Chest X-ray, PA view. Patient: 49 years old, sex M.
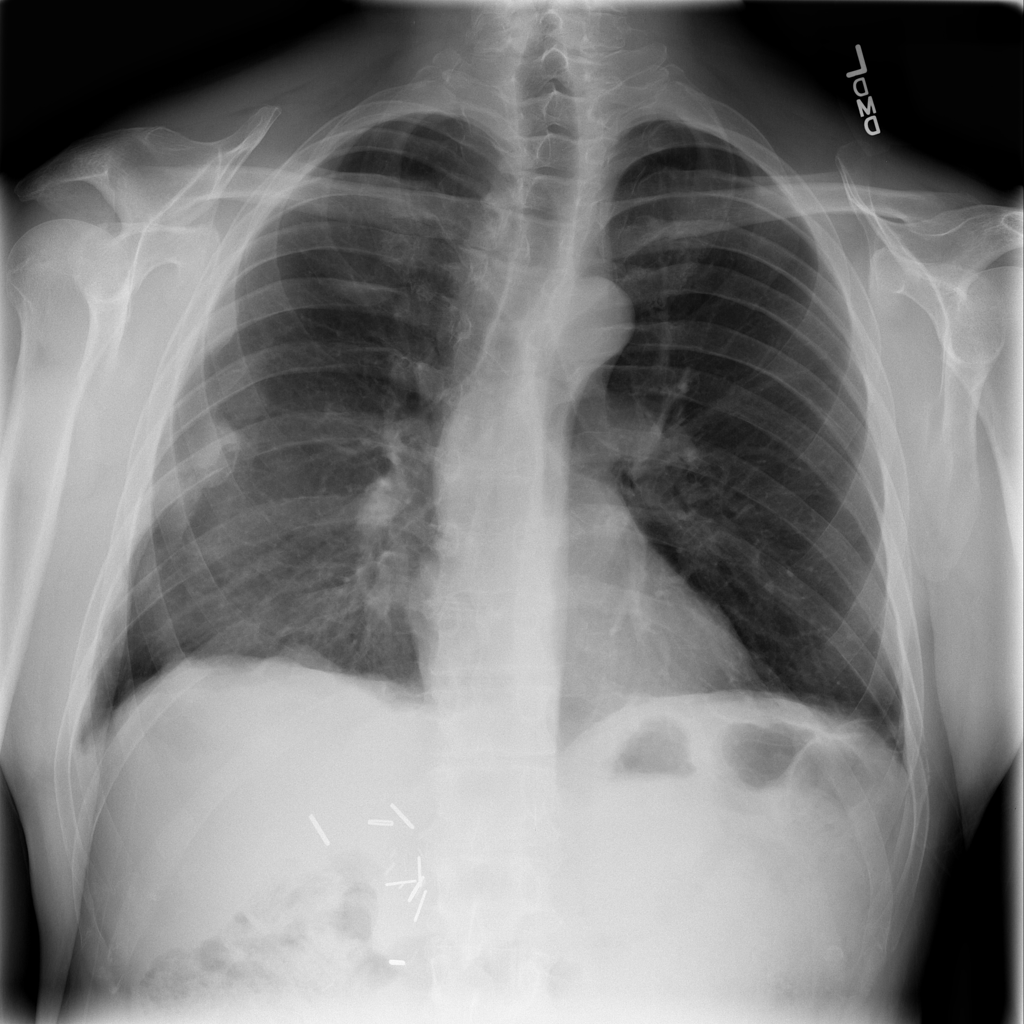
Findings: Mass